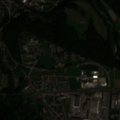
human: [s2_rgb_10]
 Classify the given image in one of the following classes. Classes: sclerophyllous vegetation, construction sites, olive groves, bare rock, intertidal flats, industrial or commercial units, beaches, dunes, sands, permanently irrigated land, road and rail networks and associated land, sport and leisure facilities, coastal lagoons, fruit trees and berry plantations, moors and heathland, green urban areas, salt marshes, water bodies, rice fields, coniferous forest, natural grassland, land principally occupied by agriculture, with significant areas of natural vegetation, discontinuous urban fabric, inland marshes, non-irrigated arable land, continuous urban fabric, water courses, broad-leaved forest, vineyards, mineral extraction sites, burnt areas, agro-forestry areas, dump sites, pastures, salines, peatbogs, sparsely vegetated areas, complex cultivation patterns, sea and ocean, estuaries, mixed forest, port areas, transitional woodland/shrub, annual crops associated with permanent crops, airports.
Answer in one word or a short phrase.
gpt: discontinuous urban fabric, industrial or commercial units, non-irrigated arable land, mixed forest